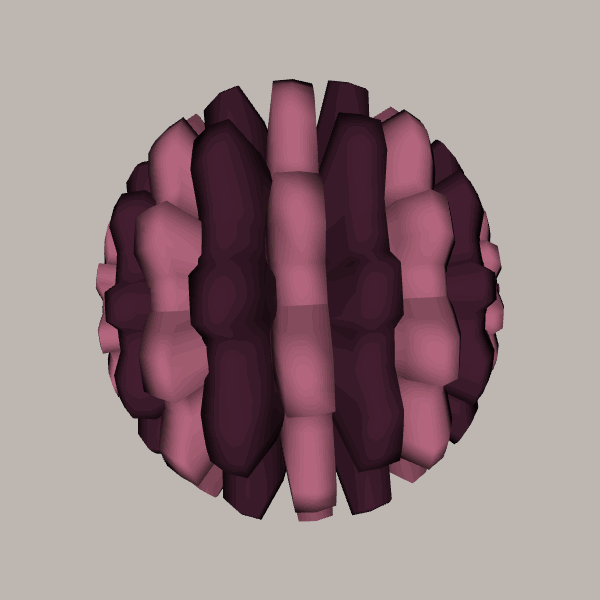
Background: light